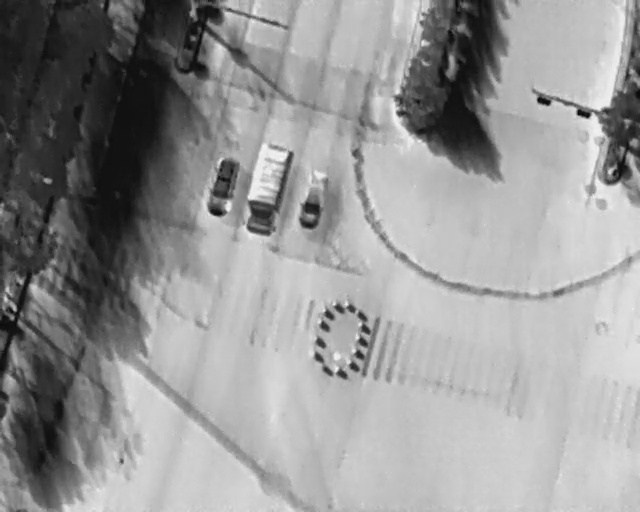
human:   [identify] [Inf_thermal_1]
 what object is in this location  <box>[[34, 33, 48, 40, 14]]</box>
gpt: <ref>1 medium othervehicle at the center</ref>